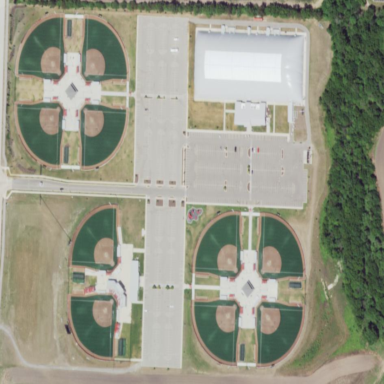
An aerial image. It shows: Sports centre specializing in baseball on leisure land.